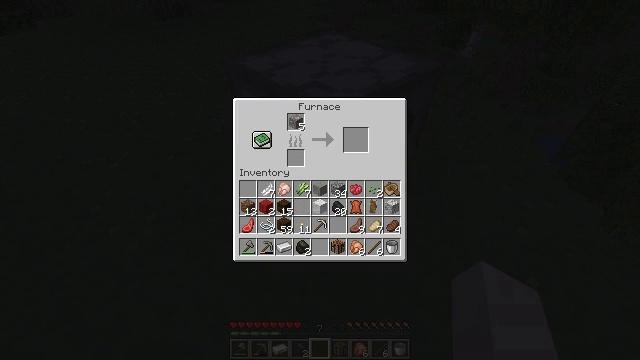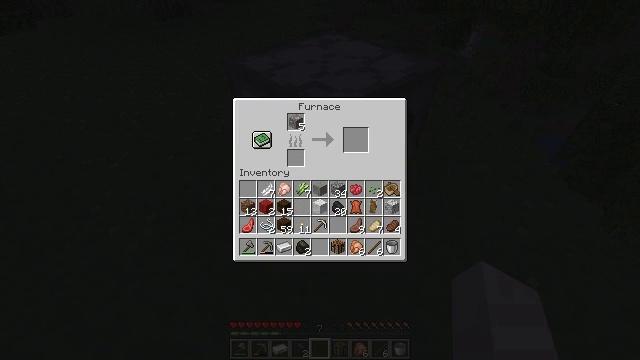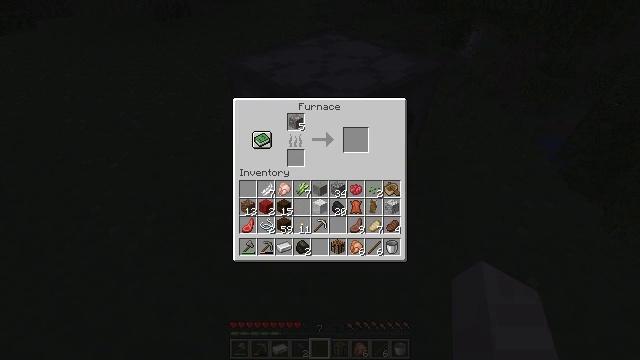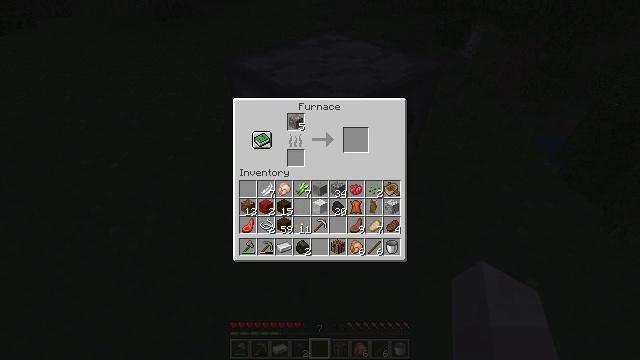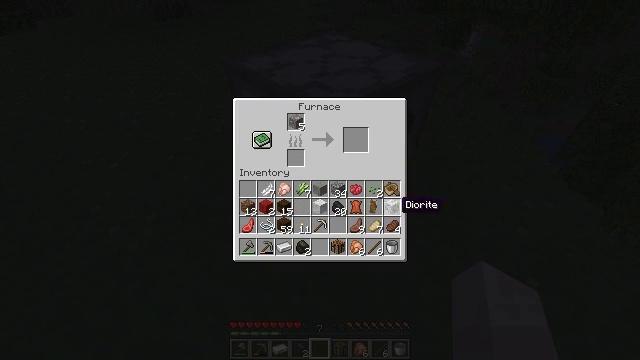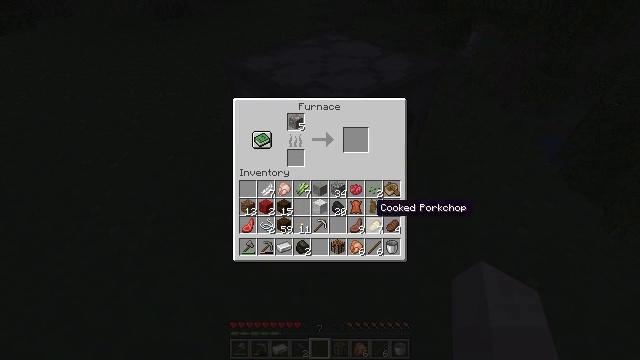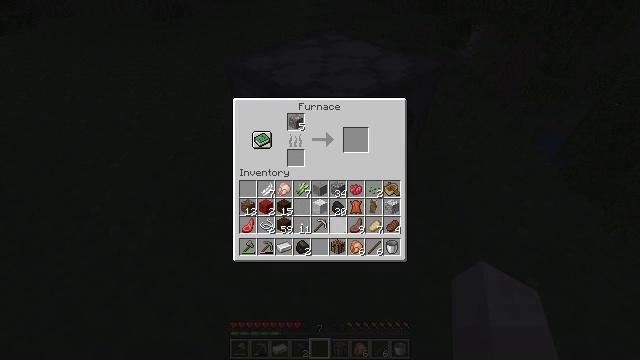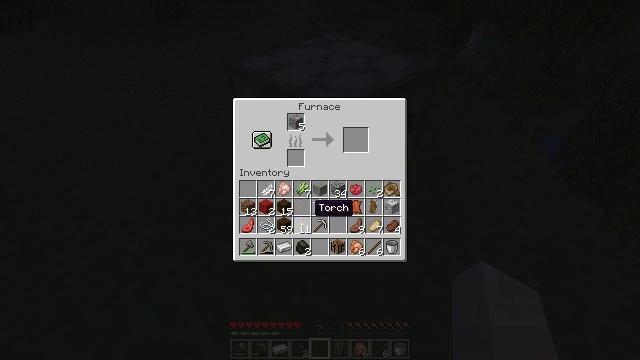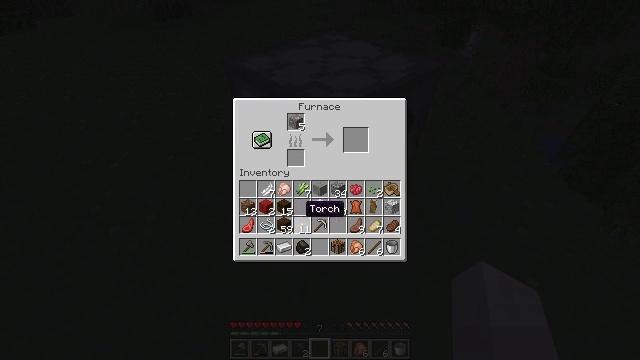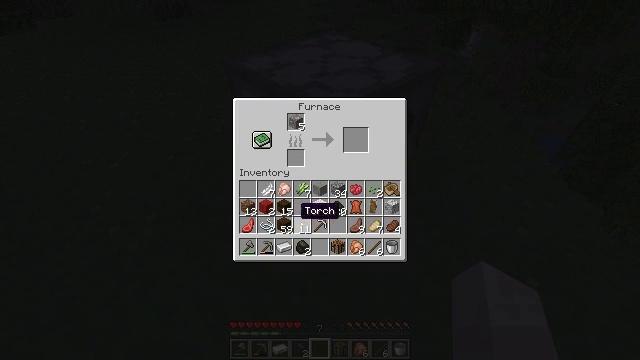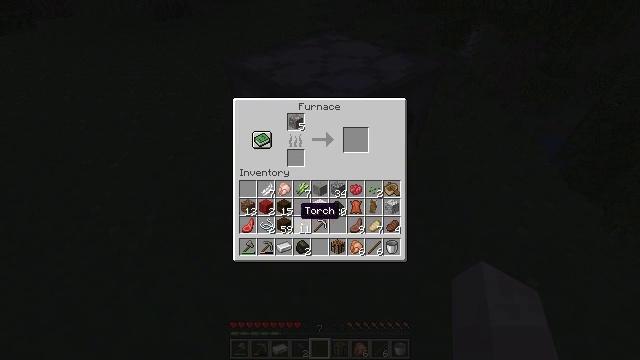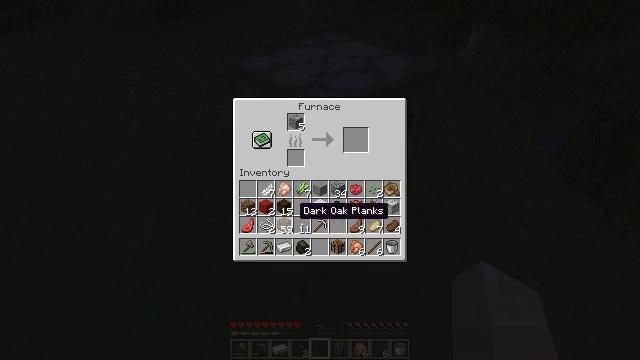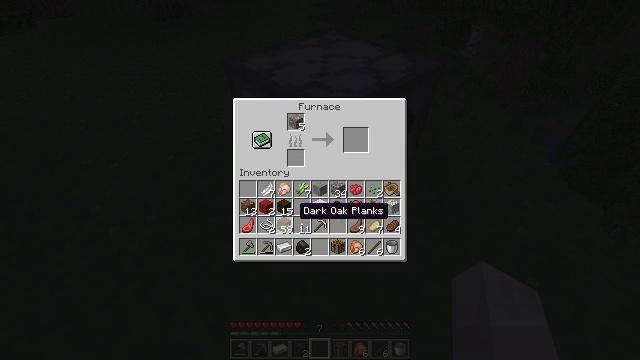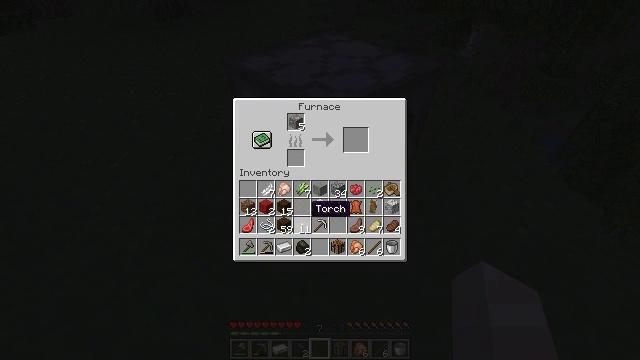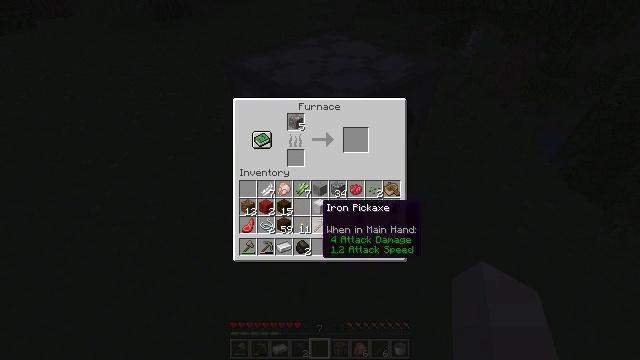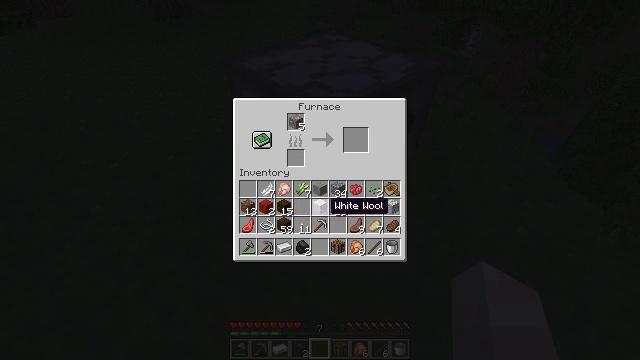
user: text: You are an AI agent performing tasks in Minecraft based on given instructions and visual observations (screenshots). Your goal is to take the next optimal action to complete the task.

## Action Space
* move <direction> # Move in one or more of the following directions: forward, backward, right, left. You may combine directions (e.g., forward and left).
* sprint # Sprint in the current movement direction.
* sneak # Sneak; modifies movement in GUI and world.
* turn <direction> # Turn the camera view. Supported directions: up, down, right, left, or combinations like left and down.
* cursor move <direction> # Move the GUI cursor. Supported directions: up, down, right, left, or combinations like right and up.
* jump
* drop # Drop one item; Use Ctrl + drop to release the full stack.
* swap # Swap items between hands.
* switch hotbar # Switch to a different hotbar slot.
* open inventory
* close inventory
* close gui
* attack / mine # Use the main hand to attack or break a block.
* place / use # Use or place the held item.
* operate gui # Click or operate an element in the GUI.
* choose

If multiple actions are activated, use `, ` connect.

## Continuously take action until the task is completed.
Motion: motion action
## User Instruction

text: Left click to break the red bed.
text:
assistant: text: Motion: no_op
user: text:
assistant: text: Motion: no_op
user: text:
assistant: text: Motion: cursor move left
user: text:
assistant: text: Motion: cursor move left
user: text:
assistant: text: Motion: cursor move left
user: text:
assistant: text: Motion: cursor move left
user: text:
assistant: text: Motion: cursor move left
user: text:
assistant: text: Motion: cursor move left
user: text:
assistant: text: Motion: no_op
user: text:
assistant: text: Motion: no_op
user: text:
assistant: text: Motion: no_op
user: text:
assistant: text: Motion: no_op
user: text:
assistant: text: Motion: cursor move right
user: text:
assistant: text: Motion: cursor move right
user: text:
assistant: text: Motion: cursor move right
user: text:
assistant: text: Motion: no_op
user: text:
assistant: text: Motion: no_op
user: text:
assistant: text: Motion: no_op
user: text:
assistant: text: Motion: no_op
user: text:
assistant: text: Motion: no_op
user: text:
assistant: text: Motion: cursor move right
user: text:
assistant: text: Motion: no_op
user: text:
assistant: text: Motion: no_op
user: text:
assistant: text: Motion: no_op
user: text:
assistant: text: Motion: no_op
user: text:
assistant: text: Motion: no_op
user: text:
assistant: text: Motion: operate gui
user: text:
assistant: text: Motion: operate gui
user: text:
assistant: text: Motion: operate gui
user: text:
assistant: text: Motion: cursor move left and up